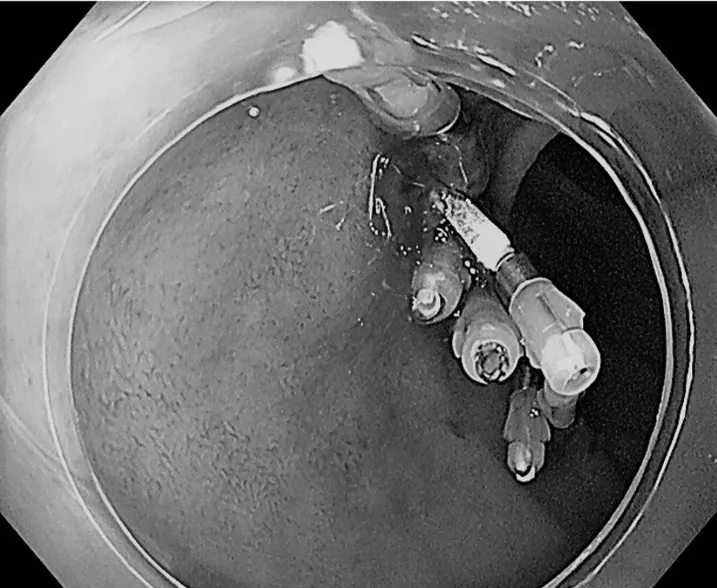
Duodenal lipoma was resected by ESD.
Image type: radiology (x_ray)